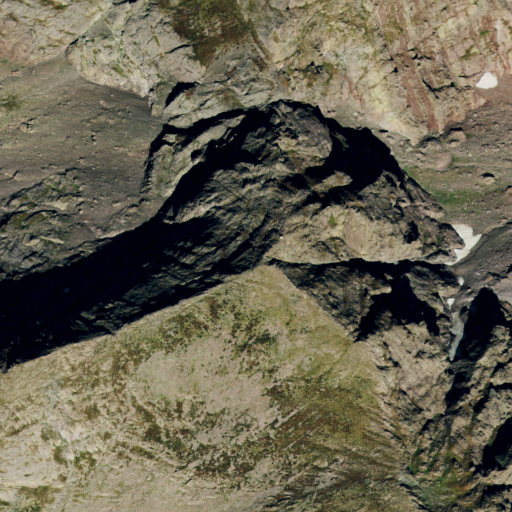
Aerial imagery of mountain in Colorado named Milwaukee Peak containing shrub, grassland, and barren land